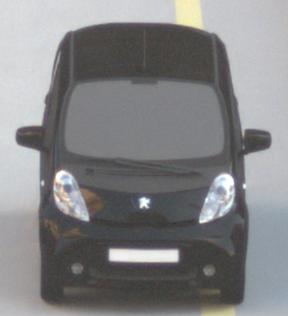
Make: Peugeot
Model: iOn
Detailed model: iOn
Model produced from: 2010/12
Model produced until: 2013/02
Doors: 5
Color: black
Road condition: dry road
Daytime: sunrise or sunset
Contrast: low contrast